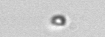
Label: nanoplankton_mix